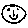
Label: smiley face